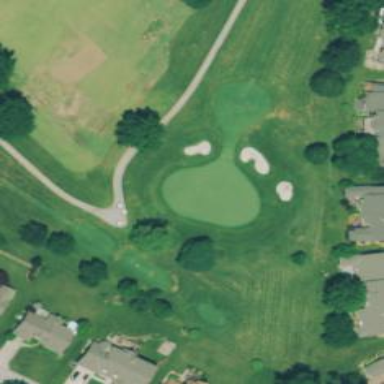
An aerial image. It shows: Golf hole.